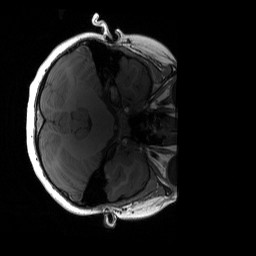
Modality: T1w
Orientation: axial
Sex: male
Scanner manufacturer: siemens
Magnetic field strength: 3 T
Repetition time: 1.9 s
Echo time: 0.00243 s